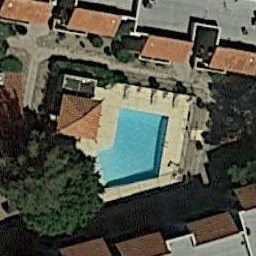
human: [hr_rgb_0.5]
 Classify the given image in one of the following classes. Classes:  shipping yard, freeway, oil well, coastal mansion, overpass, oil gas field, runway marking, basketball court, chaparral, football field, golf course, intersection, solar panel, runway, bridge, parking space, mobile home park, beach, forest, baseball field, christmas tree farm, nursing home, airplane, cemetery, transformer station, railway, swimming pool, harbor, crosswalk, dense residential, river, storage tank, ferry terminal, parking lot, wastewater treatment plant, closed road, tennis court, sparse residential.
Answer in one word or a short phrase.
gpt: swimming pool